Question: I used '<uses-sdk android:minSdkVersion="9" android:maxSdkVersion="15" />' but Theme.Holo doesnot work.
Android Manifest:
'''
<activity android:name=".Login" android:label="@string/app_name" android:theme="@android:style/Theme.Holo.NoTitleBar.Fullscreen" android:screenOrientation="portrait">
'''
Screenshot:

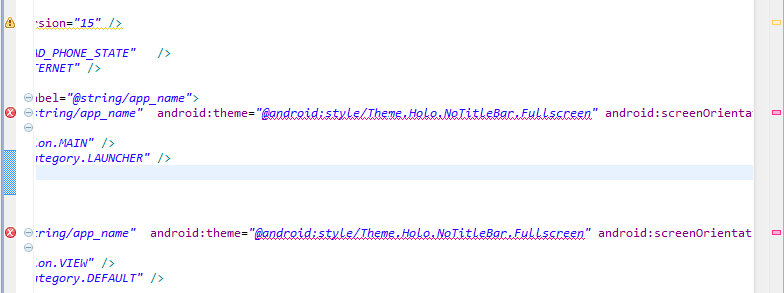
Answer: According to the <URL>, the Theme you're referencing doesn't exist.
In this case, it's called 'Theme_Holo_NoActionBar_Fullscreen', not 'Theme_Holo_NoTitleBar_Fullscreen' (ActionBar in Honeycomb is basically the same as a TitleBar pre-Honeycomb)
By the way, do not let the underscores confuse you. In this documentation, when you see an underscore, you're suppose to replace it with a dot '.'
Also, be sure to target the api level 11 or higher, or it won't find it since this kind of theme was only introduced in Honeycomb.